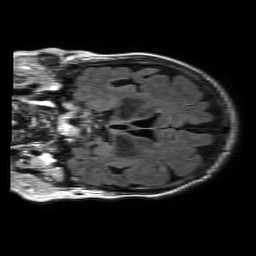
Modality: FLAIR
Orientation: coronal
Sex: female
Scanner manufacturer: philips
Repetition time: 11 s
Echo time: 0.125 s